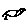
Label: bird